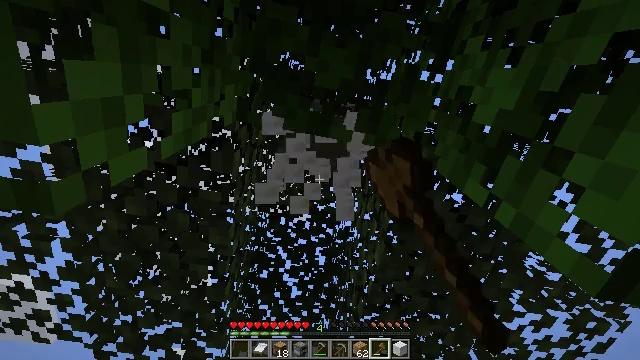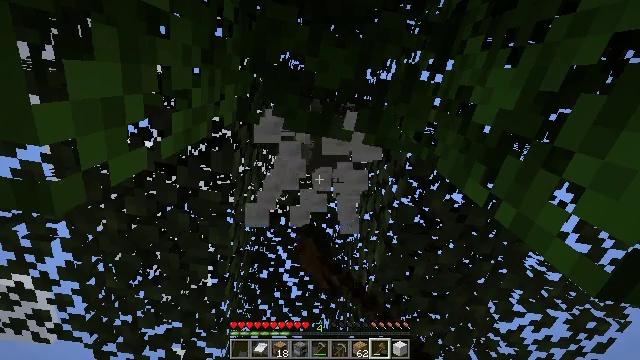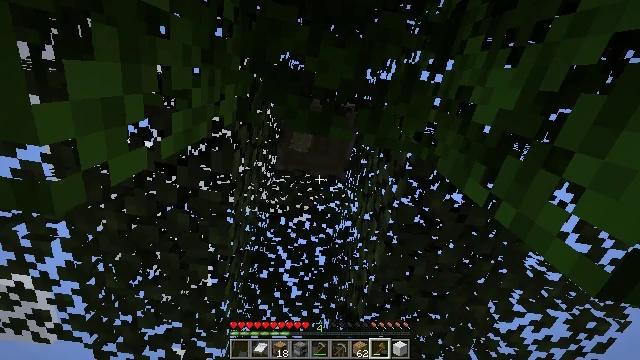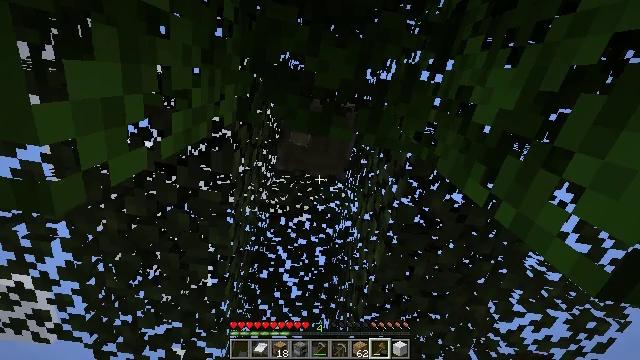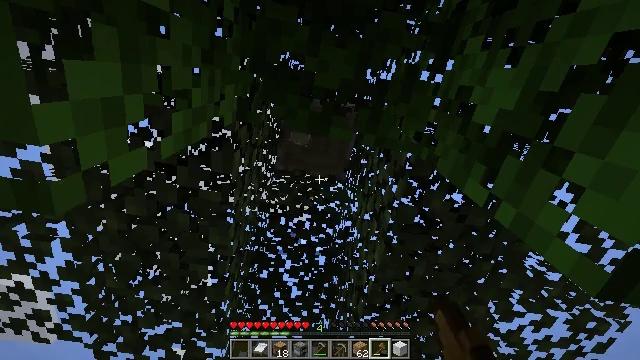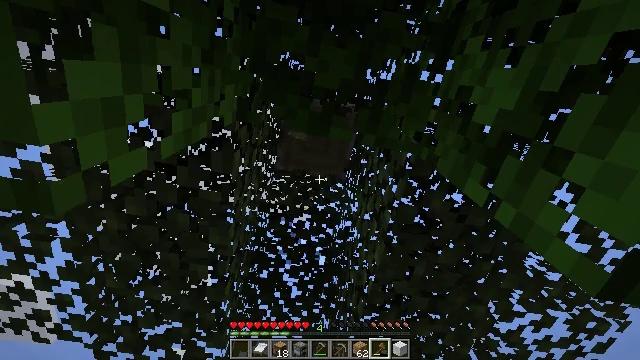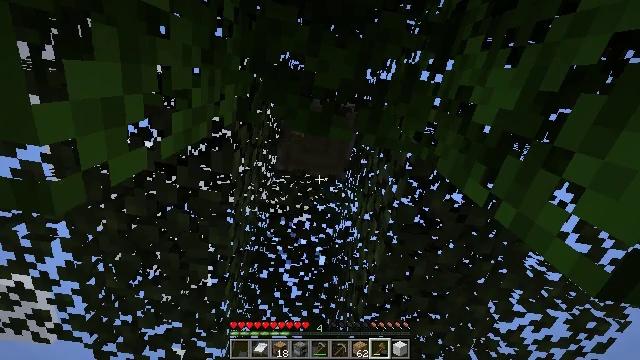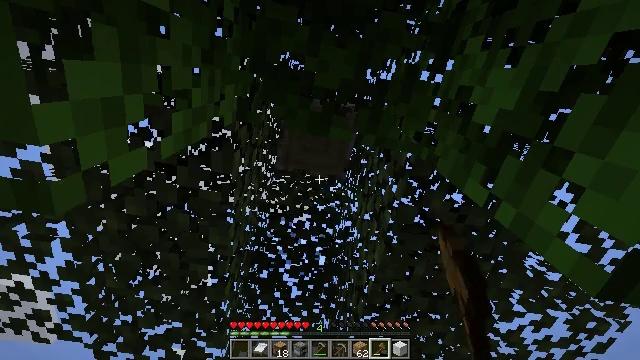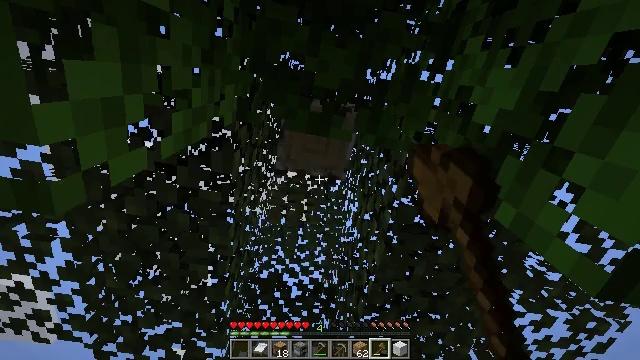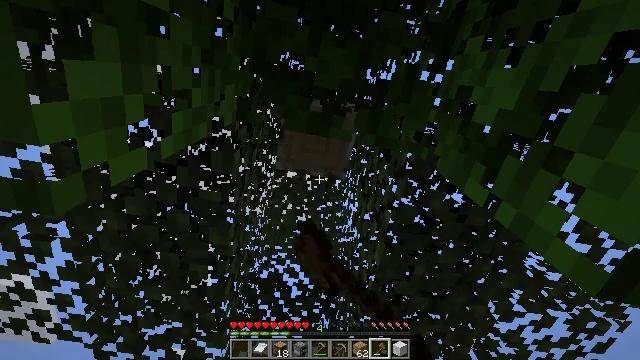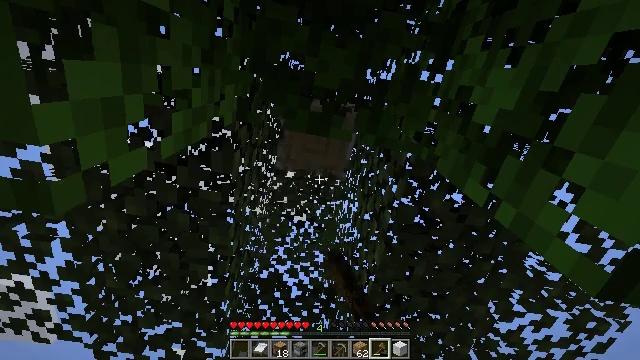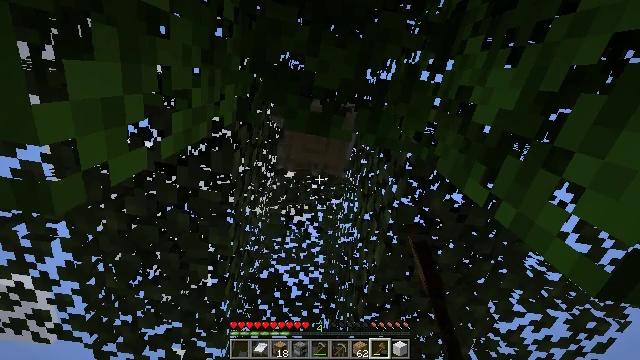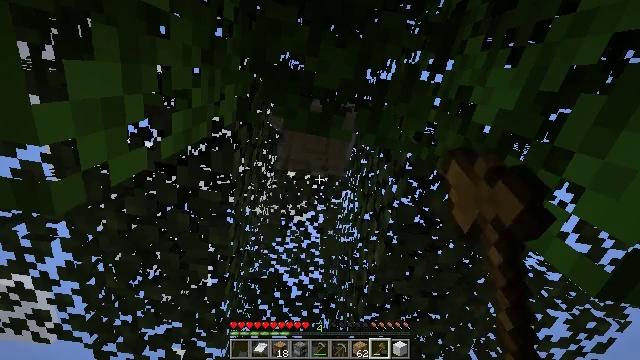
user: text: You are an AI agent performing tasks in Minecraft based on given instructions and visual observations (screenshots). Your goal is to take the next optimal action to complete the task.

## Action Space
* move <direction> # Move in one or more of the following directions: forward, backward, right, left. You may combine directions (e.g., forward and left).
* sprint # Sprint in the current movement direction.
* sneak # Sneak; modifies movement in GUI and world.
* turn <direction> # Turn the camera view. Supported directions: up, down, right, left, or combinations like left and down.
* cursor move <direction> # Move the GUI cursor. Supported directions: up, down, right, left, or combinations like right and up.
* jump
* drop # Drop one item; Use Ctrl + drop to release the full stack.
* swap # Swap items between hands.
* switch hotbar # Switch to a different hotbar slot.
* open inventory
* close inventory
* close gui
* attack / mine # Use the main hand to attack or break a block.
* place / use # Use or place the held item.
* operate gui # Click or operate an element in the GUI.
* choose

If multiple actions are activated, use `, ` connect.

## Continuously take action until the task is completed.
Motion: motion action
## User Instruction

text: Clear birch leaves to get saplings.
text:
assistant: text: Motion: attack / mine
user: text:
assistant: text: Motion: attack / mine
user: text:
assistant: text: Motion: attack / mine
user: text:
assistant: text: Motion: attack / mine
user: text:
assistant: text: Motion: attack / mine
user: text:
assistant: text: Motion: attack / mine
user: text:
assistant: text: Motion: attack / mine
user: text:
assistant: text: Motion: attack / mine
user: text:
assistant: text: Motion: attack / mine
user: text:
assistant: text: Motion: attack / mine
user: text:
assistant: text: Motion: attack / mine
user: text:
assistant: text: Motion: attack / mine
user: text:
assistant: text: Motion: attack / mine